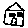
Label: house